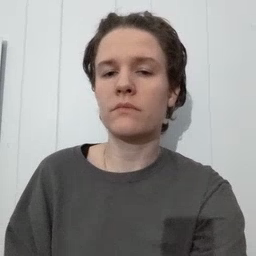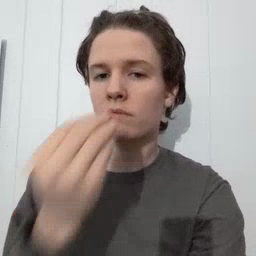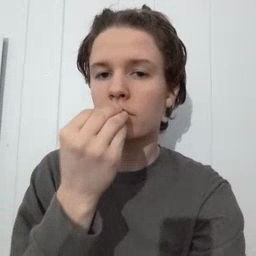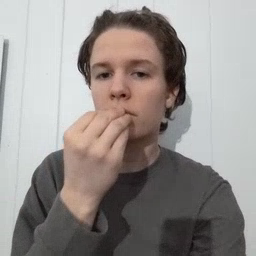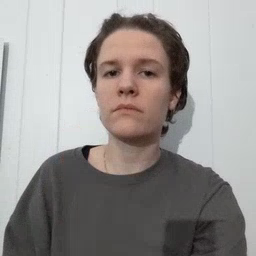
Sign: food